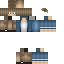
A male human skin with medium skin, wearing brown long hair dressed in a blue hoodie and brown jeans, featuring a closed mouth.